Question: I have a piece of code that iterates over a small list frequently. Given that the list never changes during runtime, I replaced the implementation with <URL>. Looking at a performance trace by dotTrace, this performs much worse than a normal 'List<T>':

('List<T>' on left, 'ImmutableList<T>' on right)
Why is this occurring and is there a workaround?
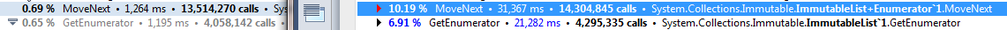
Answer: Unlike 'List<T>' which wraps around an array that is resized as needed, 'ImmutableList<T>' internally uses an immutable <URL>.
### So how can I still achieve this using Immutable Collections?
<URL>.
Quoting from a <URL> about Immutable Collections
> Reasons to use immutable array:- - - Reasons to stick with immutable list:- -